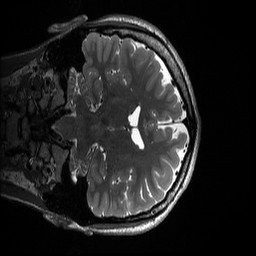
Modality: T2w
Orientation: coronal
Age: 19
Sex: female